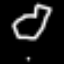
Label: octagon